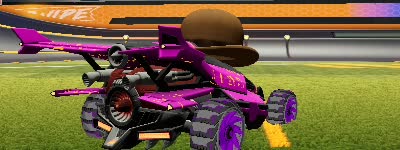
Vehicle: aftershock